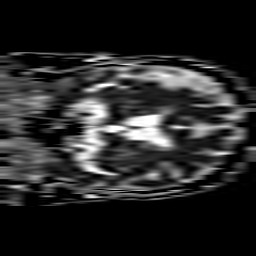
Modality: ADC
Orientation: coronal
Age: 80
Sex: male
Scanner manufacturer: philips
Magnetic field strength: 3 T
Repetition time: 3.076 s
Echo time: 0.076 s